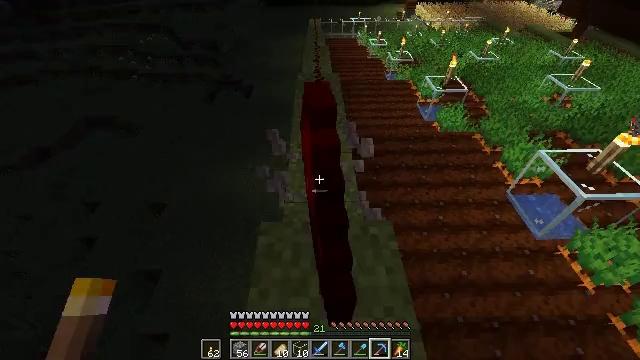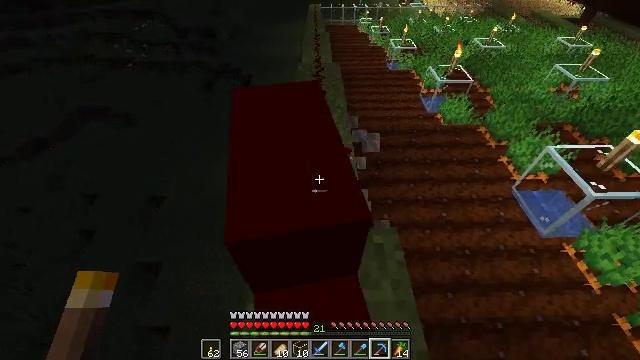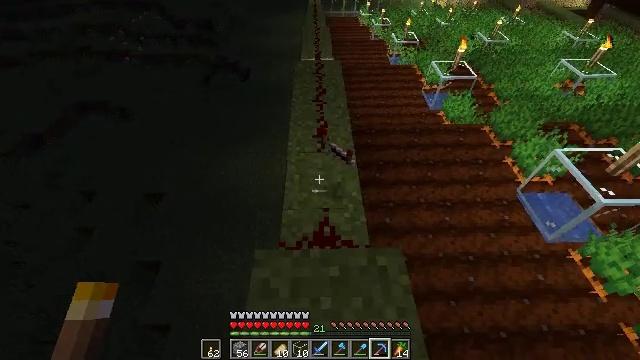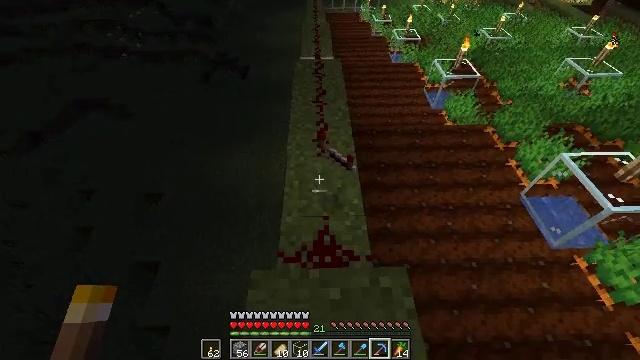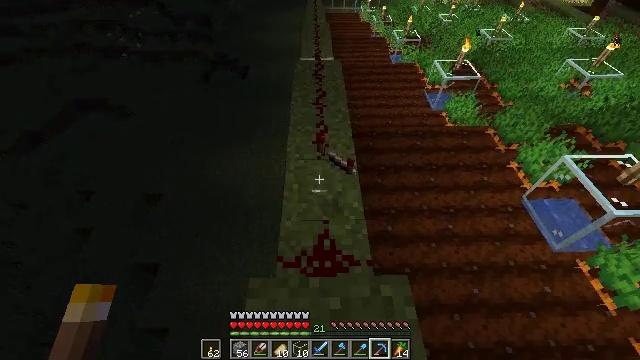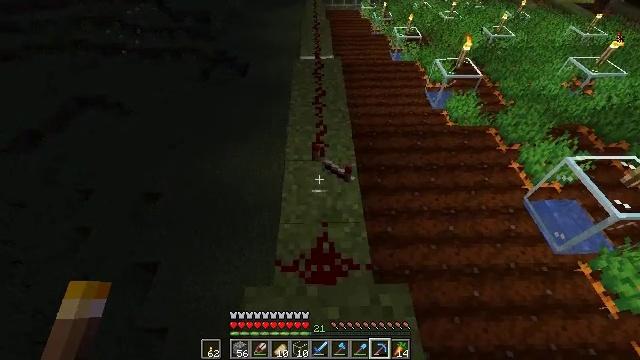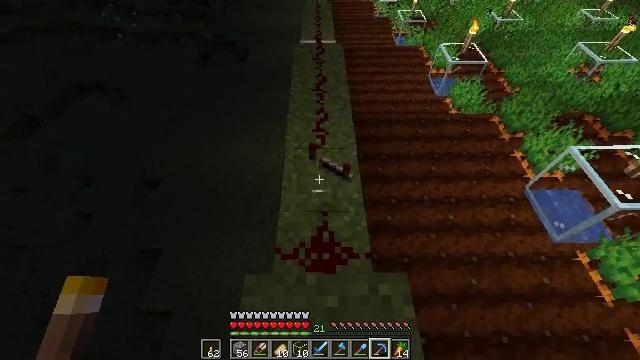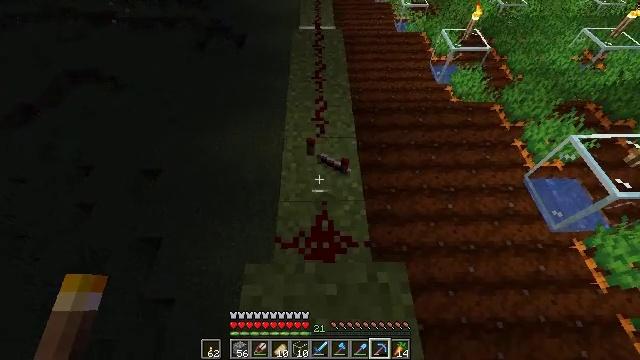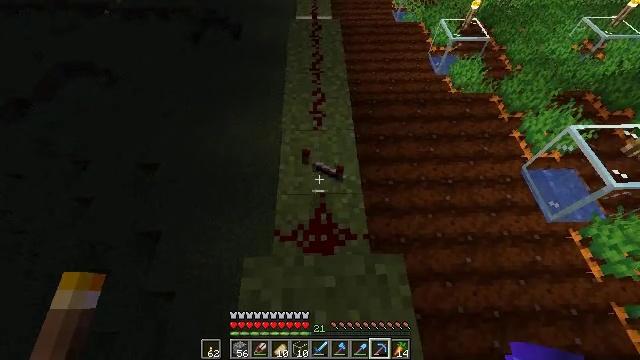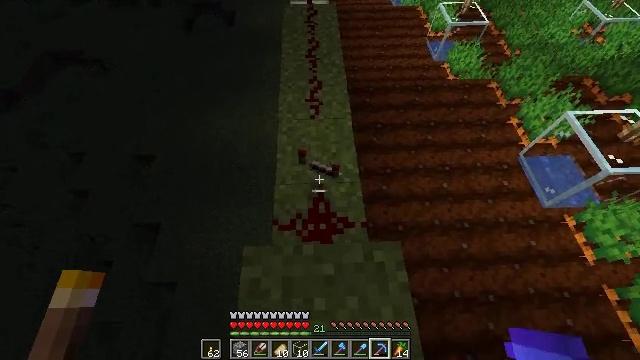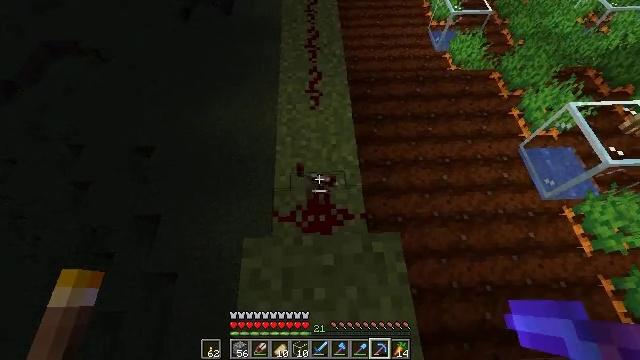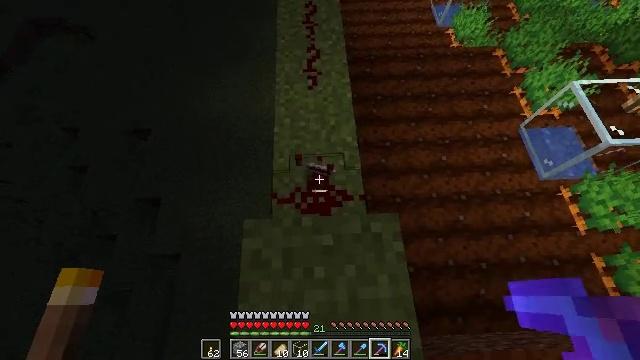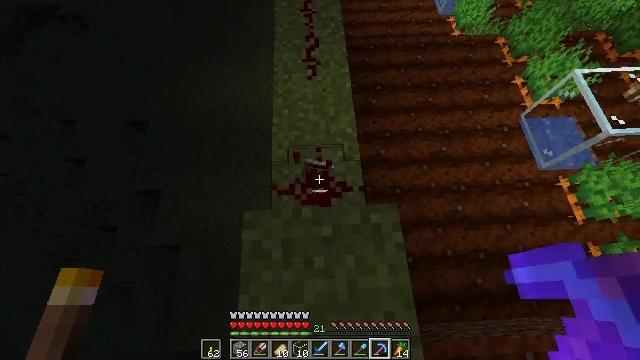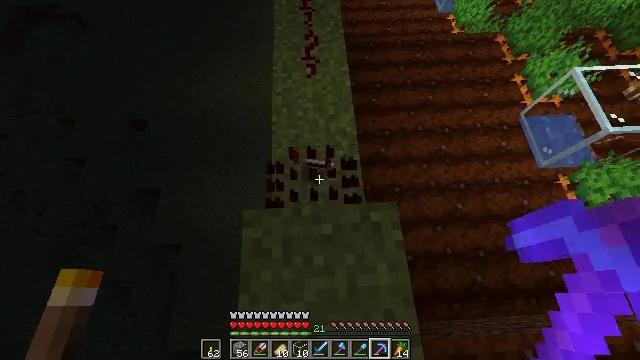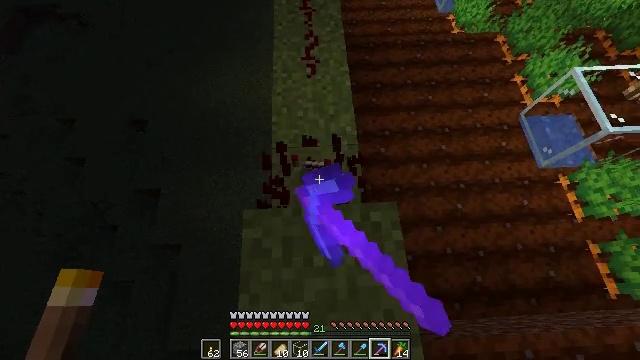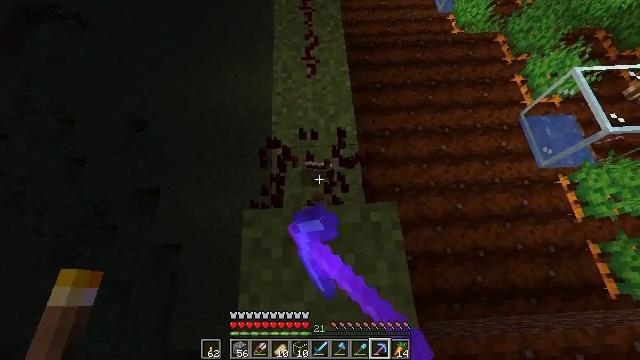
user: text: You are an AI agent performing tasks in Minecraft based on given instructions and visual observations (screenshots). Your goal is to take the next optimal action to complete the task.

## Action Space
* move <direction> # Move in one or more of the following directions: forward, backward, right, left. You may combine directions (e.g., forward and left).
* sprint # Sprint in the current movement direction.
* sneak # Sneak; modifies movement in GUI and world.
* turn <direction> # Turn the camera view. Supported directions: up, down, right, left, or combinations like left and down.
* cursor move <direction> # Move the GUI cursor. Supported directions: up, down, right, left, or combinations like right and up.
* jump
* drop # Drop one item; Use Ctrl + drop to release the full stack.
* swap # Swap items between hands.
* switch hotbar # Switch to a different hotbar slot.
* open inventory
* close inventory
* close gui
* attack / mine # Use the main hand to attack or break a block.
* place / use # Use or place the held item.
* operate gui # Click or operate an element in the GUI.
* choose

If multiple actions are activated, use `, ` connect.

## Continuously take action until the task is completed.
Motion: motion action
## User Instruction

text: Mine the redstone wire connected to mechanisms.
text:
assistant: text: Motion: move forward, turn down
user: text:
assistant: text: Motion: move forward, turn down
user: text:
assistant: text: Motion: no_op
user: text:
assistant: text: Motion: no_op
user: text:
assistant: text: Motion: no_op
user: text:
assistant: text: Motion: turn down
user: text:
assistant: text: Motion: turn down
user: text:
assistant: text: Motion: turn down
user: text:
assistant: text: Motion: turn down
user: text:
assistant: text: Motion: turn down
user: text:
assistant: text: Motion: turn down
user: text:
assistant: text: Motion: turn down
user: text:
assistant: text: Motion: attack / mine
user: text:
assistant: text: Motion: attack / mine
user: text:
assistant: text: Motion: attack / mine
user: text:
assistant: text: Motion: no_op
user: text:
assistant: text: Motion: move forward
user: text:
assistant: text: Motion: move forward, turn up
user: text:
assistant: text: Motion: move forward
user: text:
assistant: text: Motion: move forward
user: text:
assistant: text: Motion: move forward
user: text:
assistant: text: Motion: move forward
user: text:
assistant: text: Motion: turn left and up
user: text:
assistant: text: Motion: turn left and up
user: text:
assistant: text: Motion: turn up
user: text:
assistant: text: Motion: turn up
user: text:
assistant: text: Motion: turn up
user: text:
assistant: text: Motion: no_op
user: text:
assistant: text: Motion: attack / mine
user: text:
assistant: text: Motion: move forward, attack / mine